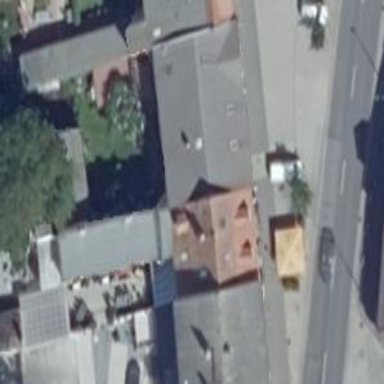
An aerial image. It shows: Pub with its own brewery.